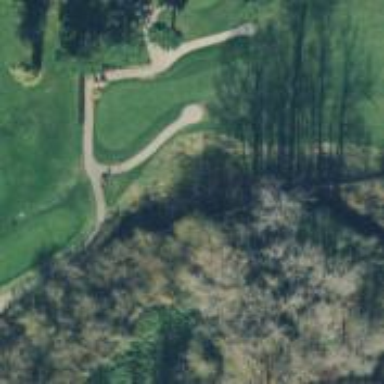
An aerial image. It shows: Pathway for golfing.